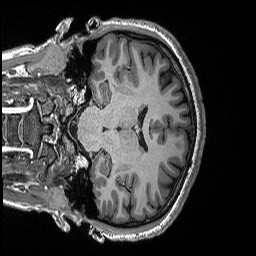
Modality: T1w
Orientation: coronal
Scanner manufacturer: siemens
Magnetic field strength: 3 T
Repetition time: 2.3 s
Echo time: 0.00298 s